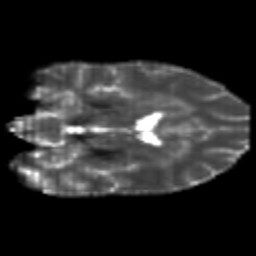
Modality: T2w
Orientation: coronal
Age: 24
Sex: male
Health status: healthy
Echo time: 0.074 s